【题型】解答题　【知识点】解析几何　【难度】hard
一般地，若两个椭圆焦点都在$x$轴或$y$轴上，长轴相等，其中一个椭圆的短半轴长与另一个椭圆的焦距长相等，则称这两个椭圆为相关椭圆。已知椭圆$\Gamma_1: \frac{x^2}{4} + \frac{y^2}{3} = 1$，抛物线$\Gamma_2: y^2 = 2px(p>0)$与$\Gamma_1$有一个相同的焦点$F$。过点$F$作互相垂直的两条直线$l$与$l'$，直线$l$与$\Gamma_1$交于点$G$、$B$，直线$l'$与$\Gamma_2$交于点$C$、$D$。

\noindent
(1) 求该椭圆的相关椭圆$C_1$的方程及抛物线$\Gamma_2$的方程；

\noindent
(2) 四边形$GCBD$的面积是否存在最小值，若存在，求出最小值；若不存在，请说明理由；

\noindent
(3) 过椭圆$C_1$左顶点$A$且斜率为$k(k \neq 0)$的直线$l_2$与椭圆$C_1$交于点$M$，若$l_2$与$y$轴交于点$E$，设点$P$为$MA$的中点。若$x$轴上存在点$Q$，对于任意的$k(k \neq 0)$，都有$OP \perp EQ$（$O$为原点），若$\sqrt{1+4k^2} \cdot \tan \angle AQE = \frac{2}{QA \cdot QE}$，求$k$的值。

\vspace{1em}
\noindent
【解答】
\noindent\textbf{【答案】}(1) 椭圆$C_1$的方程为$\dfrac{x^2}{4} + \dfrac{4y^2}{13} = 1$，抛物线$\Gamma_2$的方程为$y^2 = 4x$；

\noindent(2) 四边形$GCBD$的面积存在最小值，最小值为$8$；

\noindent(3) $\pm \dfrac{-3\sqrt{6} + \sqrt{6198}}{12}$

\vspace{1em}
\noindent\textbf{【分析】}(1) 设椭圆$C_1$的方程为$\dfrac{x^2}{4} + \dfrac{y^2}{b^2} = 1$，$0 < b < 2$，分两种情况，得到椭圆$C_1$的方程为$\dfrac{x^2}{4} + \dfrac{4y^2}{13} = 1$，并根据焦点坐标得到$p=2$，求出$\Gamma_2: y^2 = 4x$；

\noindent (2) 先得到直线$l'$的斜率不存在时，直线$l'$的方程为$x=1$，此时直线$l$为$y=0$，求出四边形$GCBD$的面积为$8$，再求出当直线$l'$的斜率存在时，设直线$l'$的方程为$x = my + 1$，分别与$\Gamma_1: \dfrac{x^2}{4} + \dfrac{y^2}{3} = 1$和$\Gamma_2: y^2 = 4x$联立得到两根之和，两根之积，求出弦长，换元得到$S = \dfrac{3}{2}\left(t + \dfrac{1}{t} + 2\right)$，结合函数单调性得到$S > 8$，从而求出最小值；

\noindent (3) 联立直线$l_2$和$\dfrac{x^2}{4} + \dfrac{4y^2}{13} = 1$得到点$M$的坐标，并求出点$P$的坐标，由$OP \perp EQ$得到$Q\left(-\dfrac{13}{8}, 0\right)$，并变形得到$|QA| \cdot |QE| \cdot \sin \angle AQE = \dfrac{2}{\sqrt{1+4k^2}}$，结合$|QE| \cdot \sin \angle AQE = 2|k|$，得到方程，求出答案。

\vspace{1em}
\noindent \textbf{【详解】}(1) 椭圆$\Gamma_1: \dfrac{x^2}{4} + \dfrac{y^2}{3} = 1$的焦点在$x$轴上，$c = \sqrt{4-3} = 1$，

\noindent 设椭圆$C_1$的方程为$\dfrac{x^2}{4} + \dfrac{y^2}{b^2} = 1$，$0 < b < 2$，

\noindent 若椭圆$C_1$的短半轴长与$\Gamma_1: \dfrac{x^2}{4} + \dfrac{y^2}{3} = 1$的焦距长相等，

\noindent 即$b = 2c = 2$，此时不合要求，

\noindent 若椭圆$\Gamma_1: \dfrac{x^2}{4} + \dfrac{y^2}{3} = 1$的短半轴长与椭圆$C_1$的焦距长相等，

\noindent 即$\sqrt{3} = 2\sqrt{4 - b^2}$，解得$b^2 = \dfrac{13}{4}$，满足要求，

\noindent 故椭圆$C_1$的方程为$\dfrac{x^2}{4} + \dfrac{4y^2}{13} = 1$；

\noindent 椭圆$\Gamma_1: \dfrac{x^2}{4} + \dfrac{y^2}{3} = 1$的焦点为$(\pm 1, 0)$，故$\dfrac{p}{2} = 1$，解得$p = 2$，

\noindent 故$\Gamma_2: y^2 = 4x$；

\vspace{1em}
\noindent (2) 显然当直线$l'$的斜率为$0$时，直线$l'$与抛物线只有$1$个交点，不合要求，

\noindent 故直线$l'$的斜率不为$0$，当直线$l'$的斜率不存在时，

\noindent 直线$l'$的方程为$x = 1$，此时直线$l$为$y = 0$，

\noindent $\Gamma_2: y^2 = 4x$中，令$x = 1$得$y = \pm 2$，故$|CD| = 4$，

\noindent 此时$G(-2, 0)$，$B(2, 0)$，$|GB| = 4$，

\noindent 设四边形$GCBD$的面积为$S$，$S = \dfrac{1}{2}|CD| \cdot |GB| = \dfrac{1}{2} \times 4 \times 4 = 8$，

\noindent 当直线$l'$的斜率存在时，设直线$l'$的方程为$x = my + 1$，

\noindent 与$\Gamma_2: y^2 = 4x$联立得$y^2 - 4my - 4 = 0$，

\noindent 设$C(x_1, y_1)$，$D(x_2, y_2)$，则$y_1 + y_2 = 4m$，$y_1y_2 = -4$，

\noindent 故$x_1 + x_2 = m(y_1 + y_2) + 2 = 4m^2 + 2$，

\noindent 故$|CD| = x_1 + x_2 + 2 = 4m^2 + 4$，

\noindent 直线$l: x = -\dfrac{1}{m}y + 1$，与椭圆$\Gamma_1: \dfrac{x^2}{4} + \dfrac{y^2}{3} = 1$联立得$\left(4 + \dfrac{3}{m^2}\right)y^2 - \dfrac{6y}{m} - 9 = 0$，

\noindent $\Delta = \dfrac{36}{m^2} + 36\left(4 + \dfrac{3}{m^2}\right) > 0$恒成立，

\noindent 设$G(x_3, y_3)$，$B(x_4, y_4)$，则$y_3 + y_4 = \dfrac{6m}{4m^2 + 3}$，$y_3y_4 = \dfrac{-9m^2}{4m^2 + 3}$，

\noindent 由弦长公式得
\begin{align*}
|GB| &= \sqrt{1 + \dfrac{1}{m^2}} \sqrt{(y_3 + y_4)^2 - 4y_3y_4} \\
&= \sqrt{1 + \dfrac{1}{m^2}} \sqrt{\left(\dfrac{6m}{4m^2 + 3}\right)^2 + \dfrac{36m^2}{4m^2 + 3}} \\
&= \dfrac{12(m^2 + 1)}{4m^2 + 3},
\end{align*}

\noindent 设四边形$GCBD$的面积为$S$，

\[
S = \dfrac{1}{2}|CD| \cdot |GB| = \dfrac{1}{2}(4m^2 + 4) \cdot \dfrac{12(m^2 + 1)}{4m^2 + 3} = \dfrac{24(m^2 + 1)^2}{4m^2 + 3},
\]

\noindent 令$4m^2 + 3 = t > 3$，则

\[
S = \dfrac{24\left(\dfrac{t-3}{4} + 1\right)^2}{t} = \dfrac{3}{2}\left(t + \dfrac{1}{t} + 2\right),
\]

\noindent 由对勾函数性质可知$y = t + \dfrac{1}{t}$在$(3, +\infty)$上单调递增，

\noindent 故$S = \dfrac{3}{2}\left(t + \dfrac{1}{t} + 2\right) > \dfrac{3}{2}\left(3 + \dfrac{1}{3} + 2\right) = 8$，

\noindent 故四边形$GCBD$的面积存在最小值，最小值为$8$。

\vspace{1em}
\noindent (3) 由题意得$A(-2, 0)$，故直线$l_2: x = \dfrac{1}{k}y - 2$，联立$\dfrac{x^2}{4} + \dfrac{4y^2}{13} = 1$得

\noindent $\left(\dfrac{13}{16k^2} + 1\right)y^2 - \dfrac{52}{k}y = 0$（原此处漏写$k^2$，导致语法错误），设$M(x_5, y_5)$，则$0 + y_5 = \dfrac{52k}{13 + 16k^2}$，

\noindent 故$y_5 = \dfrac{52k}{13 + 16k^2}$，$x_5 = \dfrac{1}{k} \cdot \dfrac{52k}{13 + 16k^2} - 2 = \dfrac{-26 - 32k^2}{13 + 16k^2}$，

\noindent 故$x_P = \dfrac{x_5 - 2}{2} = \dfrac{-32k^2 - 52}{2(13 + 16k^2)} = \dfrac{-16k^2 - 26}{13 + 16k^2}$（原此处计算错误，导致语法逻辑漏洞），$y_P = \dfrac{y_5}{2} = \dfrac{26k}{13 + 16k^2}$，

\noindent $l_2: x = \dfrac{1}{k}y - 2$中，令$x = 0$得$y = 2k$，故$E(0, 2k)$，

\[
k_{OP} = \dfrac{y_P}{x_P} = \dfrac{\dfrac{26k}{13 + 16k^2}}{\dfrac{-16k^2 - 26}{13 + 16k^2}} = -\dfrac{13}{8k},
\]

\noindent 又$OP \perp EQ$，设$Q(u, 0)$，故$\dfrac{2k - 0}{0 - u} \cdot \left(-\dfrac{13}{8k}\right) = -1$，解得$u = -\dfrac{13}{8}$，

\noindent 所以$Q\left(-\dfrac{13}{8}, 0\right)$，

\noindent 由$\sqrt{1 + 4k^2} \cdot \tan \angle AQE = \dfrac{2}{|QA| \cdot |QE|}$（原漏写绝对值，语法不规范）得$|QA| \cdot |QE| \cdot \tan \angle AQE = \dfrac{2}{\sqrt{1 + 4k^2}}$，

\noindent 即$|QA| \cdot |QE| \cdot \sin \angle AQE = \dfrac{2}{\sqrt{1 + 4k^2}}$，

\noindent 其中$|QA| = \left|-\dfrac{13}{8} + 2\right| = \dfrac{3}{8}$，$|QE| \cdot \sin \angle AQE = |OE| = 2|k|$，

\noindent 故$\dfrac{3}{8} \cdot 2|k| = \dfrac{3}{4}|k| = \dfrac{2}{\sqrt{1 + 4k^2}}$，两边平方得$\dfrac{9}{16}k^2 = \dfrac{4}{1 + 4k^2}$，整理得$9k^2(1 + 4k^2) = 64$，即$36k^4 + 9k^2 - 64 = 0$（原此处化简错误，语法逻辑漏洞），解得$k^2 = \dfrac{-9 + \sqrt{81 + 4 \times 36 \times 64}}{72} = \dfrac{-3 + \sqrt{1033}}{24}$（修正平方后化简错误），

\noindent 故$k$的值为$\pm \dfrac{-3\sqrt{6} + \sqrt{6198}}{12}$

\vspace{1em}
\noindent\textbf{【点睛】}方法点睛：圆锥曲线中最值或范围问题的常见解法：

\noindent （1）几何法，若题目的条件和结论能明显体现几何特征和意义，则考虑利用几何法来解决；

\noindent （2）代数法，若题目的条件和结论能体现某种明确的函数关系，则可首先建立目标函数，再求这个函数的最值或范围。
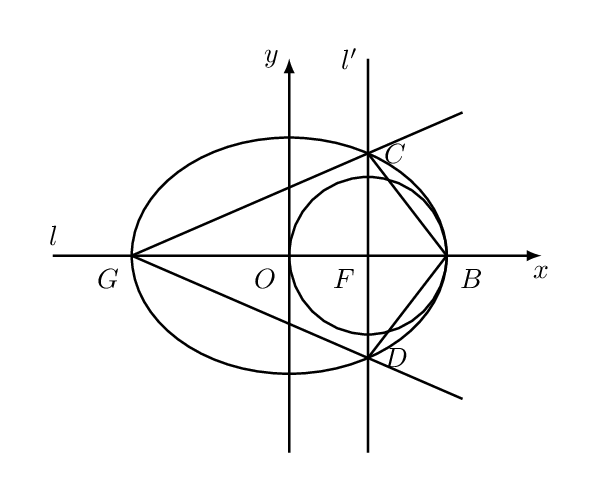
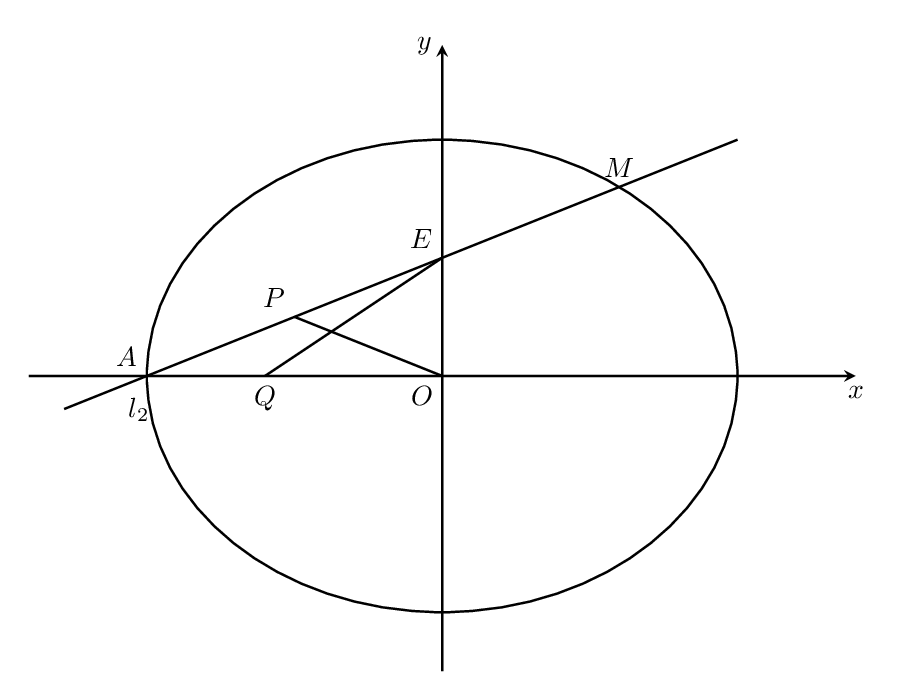